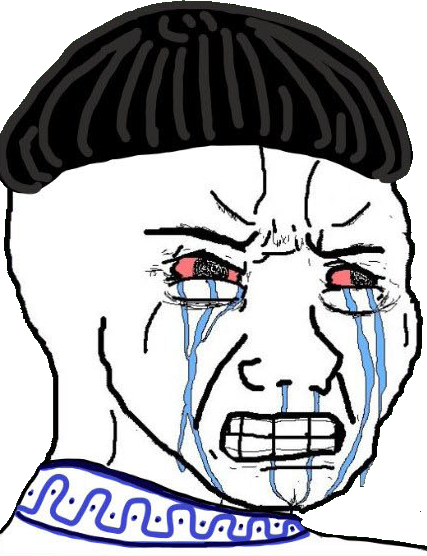
Label: 5_Crying_Wojak